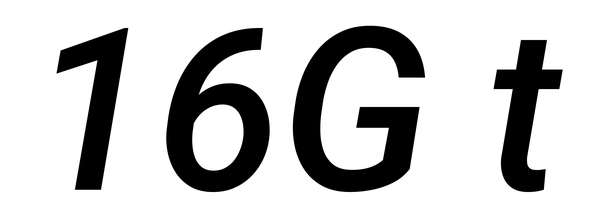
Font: Roboto-Italic_Medium_Italic